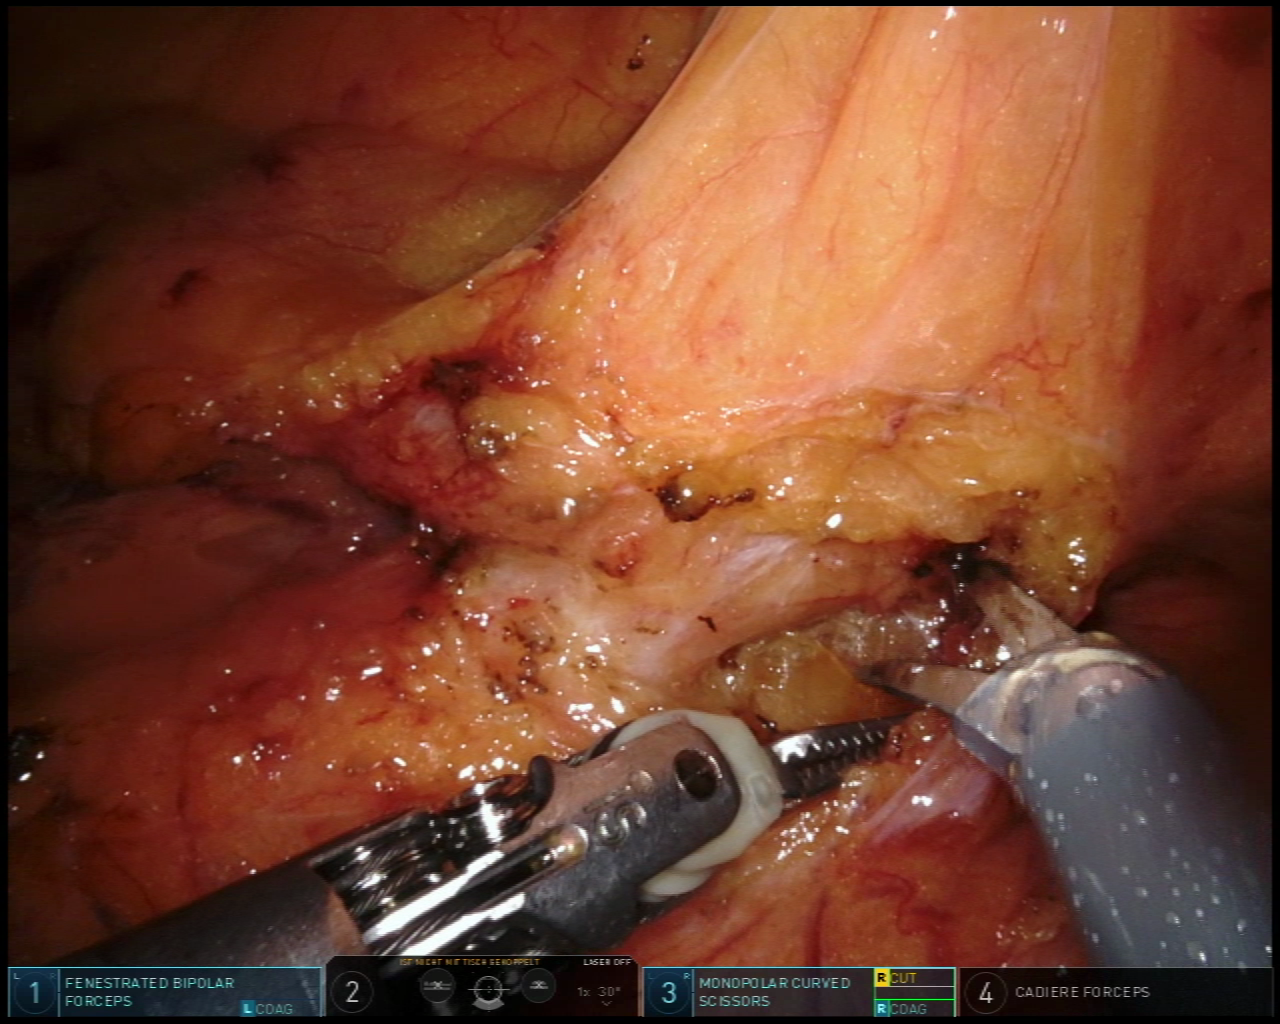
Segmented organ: inferior_mesenteric_artery
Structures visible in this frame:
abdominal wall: no
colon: no
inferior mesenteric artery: yes
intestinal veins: no
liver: no
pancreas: no
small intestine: no
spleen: no
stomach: no
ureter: no
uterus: no
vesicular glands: no